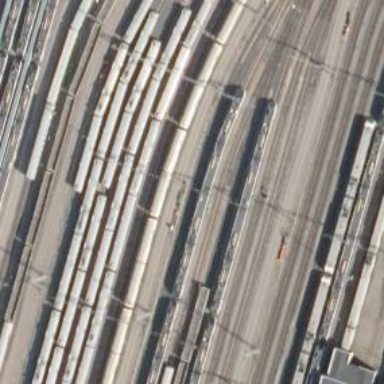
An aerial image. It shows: Railway signal.